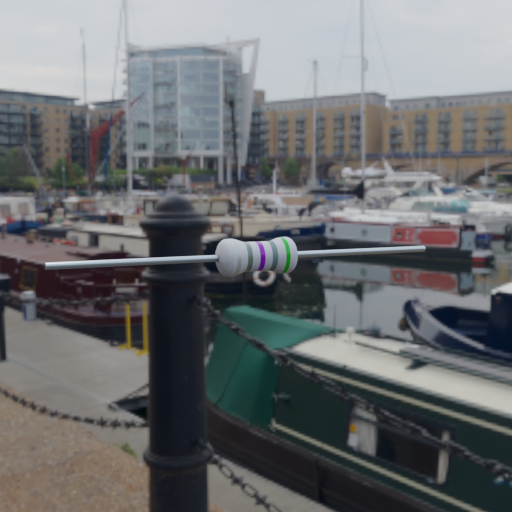
Resistor colour bands (in order): silver, gray, violet, gray, green